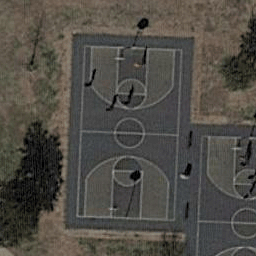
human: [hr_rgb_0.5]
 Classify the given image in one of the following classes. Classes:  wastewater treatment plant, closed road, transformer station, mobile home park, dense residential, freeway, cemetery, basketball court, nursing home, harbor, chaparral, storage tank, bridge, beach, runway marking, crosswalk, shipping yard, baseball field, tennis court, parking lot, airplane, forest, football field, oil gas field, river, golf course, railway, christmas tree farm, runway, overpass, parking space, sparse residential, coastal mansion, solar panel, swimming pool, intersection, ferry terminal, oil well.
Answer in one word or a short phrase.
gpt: basketball court